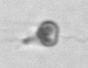
Label: Apedinella